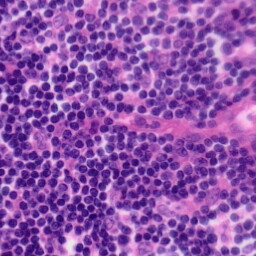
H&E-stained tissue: Tonsil